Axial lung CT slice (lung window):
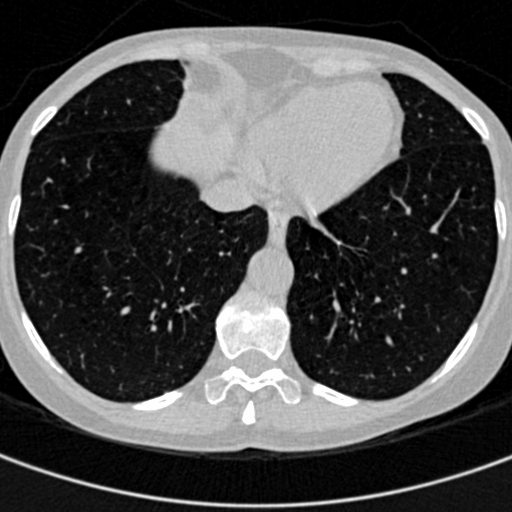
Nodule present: no